Breast ultrasound image
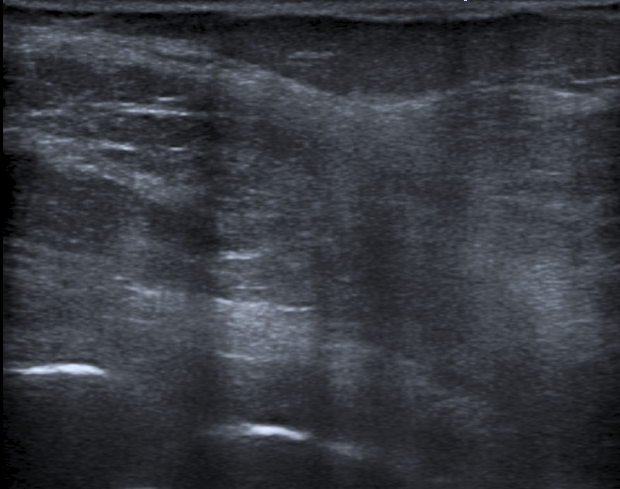
Diagnosis: normal